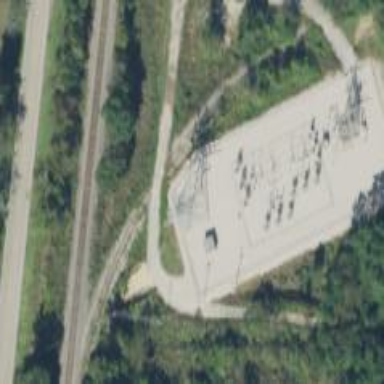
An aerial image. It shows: Power substation surrounded by fence. This substation operates at the compensation level.